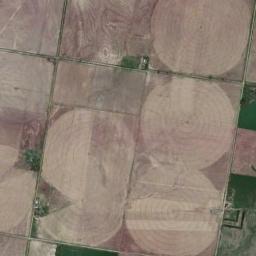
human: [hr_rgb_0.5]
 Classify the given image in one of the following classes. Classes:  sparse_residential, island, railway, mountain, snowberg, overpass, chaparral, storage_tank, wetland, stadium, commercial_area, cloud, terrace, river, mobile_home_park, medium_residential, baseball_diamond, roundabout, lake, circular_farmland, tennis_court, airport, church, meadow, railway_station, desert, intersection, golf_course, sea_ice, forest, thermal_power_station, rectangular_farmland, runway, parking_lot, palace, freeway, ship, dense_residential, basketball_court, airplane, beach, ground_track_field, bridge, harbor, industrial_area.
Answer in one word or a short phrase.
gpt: circular_farmland